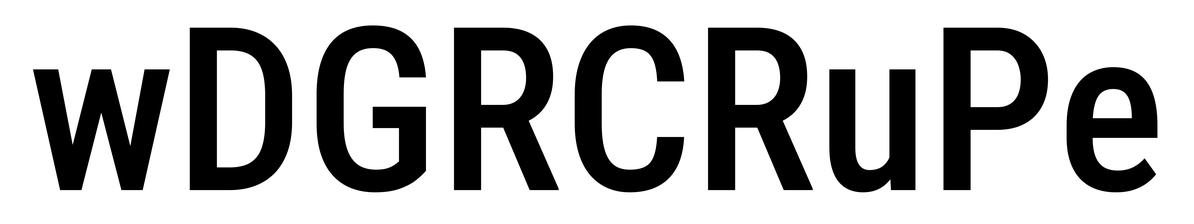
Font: Roboto_Condensed_Medium